Question: I have one image (5177 x 3451 ) which is resized (1000 x 667) into html div i mean it is given width and height so that user can crop image properly..so how to get actual crop selector on original image(5177 x 3451)?
for example .... in below image, image is resized to 769 x 577 and crop selector is 29,27 but its actual crop selector is 134,138 so how to get this actual crop selector on original image ?

How to calculate the crop dimensions for the original image based on the selection made on the resized image ?
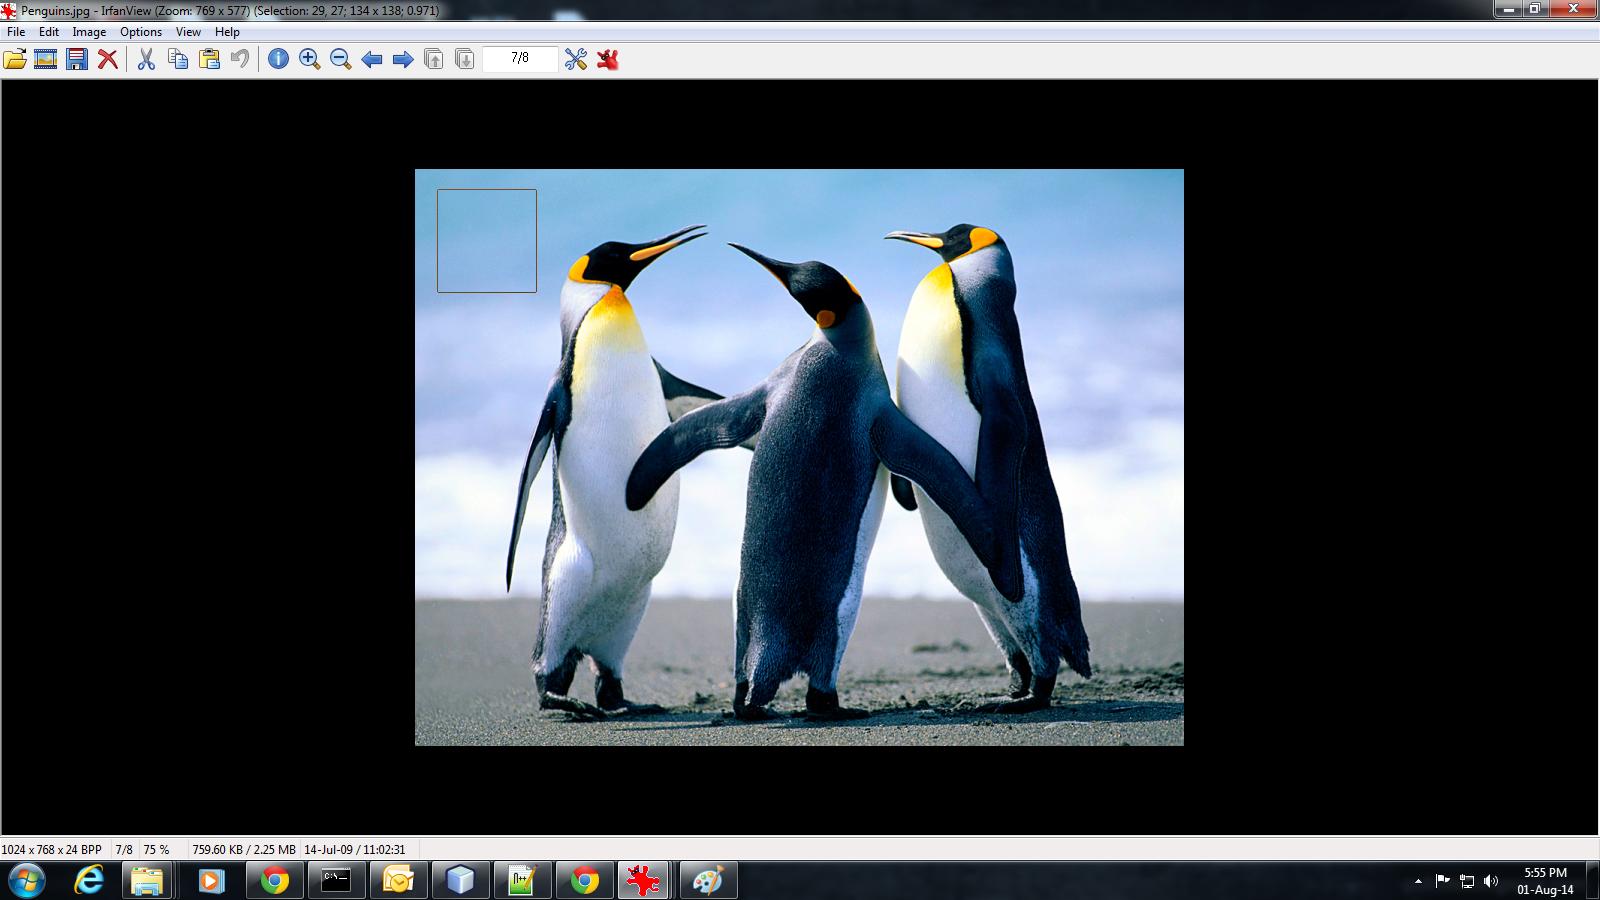
Answer: Assuming that you always keep the aspect ratio of the image when you resize it, the following should work properly (it will return an object containing the selection data for the original image):
The start X & Y values correspond to the top left corner of your selection and the end X & Y values to the lower right corner of it.
'''
function calculate_original_selection(original_width, resized_width, selection_x_start, selection_y_start, selection_x_end, selection_y_end) {
var ratio = original_width / resized_width;
var selection_info = new Object();
selection_info.x_start = Math.round(selection_x_start * ratio);
selection_info.y_start = Math.round(selection_y_start * ratio);
selection_info.x_end = Math.round(selection_x_end * ratio);
selection_info.y_end = Math.round(selection_y_end * ratio);
return selection_info;
}
//examples:
console.log(calculate_original_selection(5000, 1000, 250, 250, 750, 750));
console.log(calculate_original_selection(200, 100, 25, 25, 75, 75));
console.log(calculate_original_selection(250, 100, 10, 40, 20, 40));
'''
DEMO: <URL>
---
Derived from this question, I wrote a tutorial explaining how to calculate the selection coordinates of a resized and rotated image: <URL>